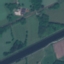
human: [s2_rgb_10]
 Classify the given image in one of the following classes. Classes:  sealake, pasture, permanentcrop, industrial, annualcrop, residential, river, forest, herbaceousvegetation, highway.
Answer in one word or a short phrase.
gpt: River